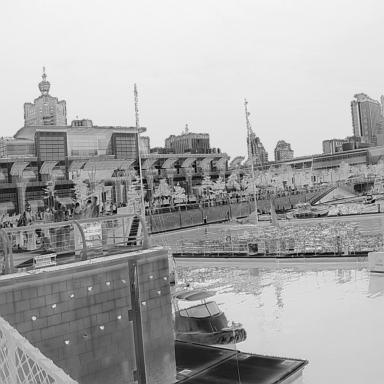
There are three objects shown in the infrared image, including two sailboats, and a canoe.